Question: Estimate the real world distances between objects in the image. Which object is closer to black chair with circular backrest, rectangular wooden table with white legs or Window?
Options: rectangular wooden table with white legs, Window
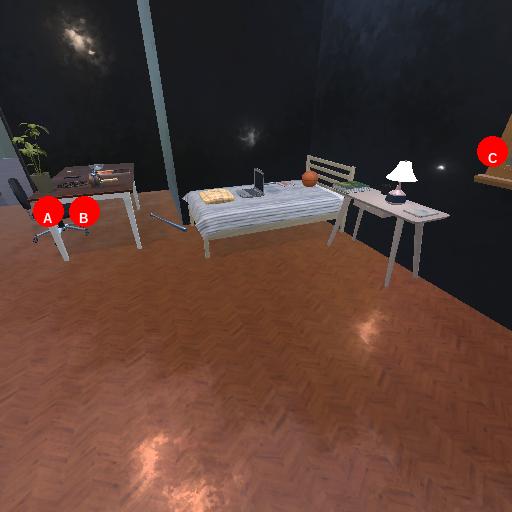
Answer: rectangular wooden table with white legs